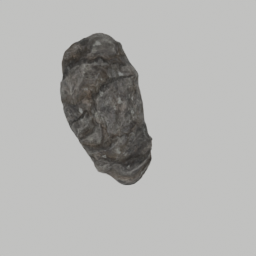
Label: nature